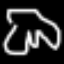
Label: frog